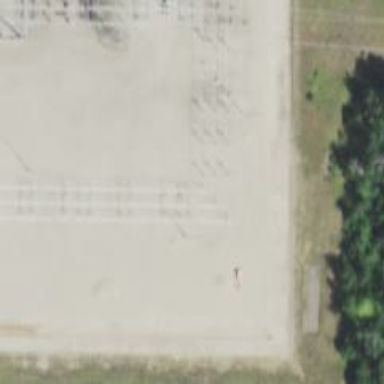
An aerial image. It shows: Mast designed for lightning protection.